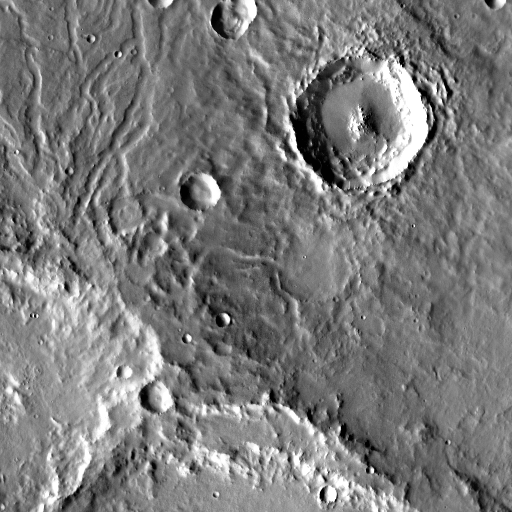
Crater classes present: Background, Other, Buried